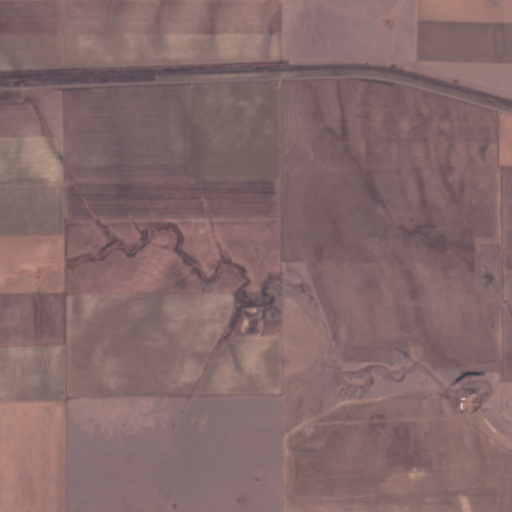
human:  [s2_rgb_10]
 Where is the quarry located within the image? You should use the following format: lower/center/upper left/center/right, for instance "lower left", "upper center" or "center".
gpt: The quarry is located in the center of the image.
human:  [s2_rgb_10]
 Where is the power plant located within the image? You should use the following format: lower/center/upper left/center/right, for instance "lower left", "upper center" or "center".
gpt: There is no power plant in the image.